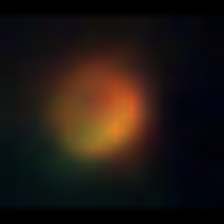
Taxon: NanoPlankton
Group: Other